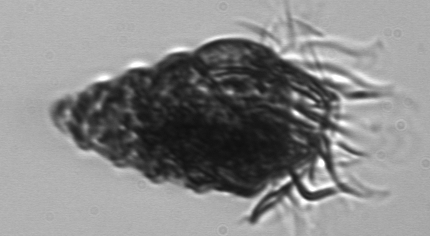
Label: Laboea_strobila